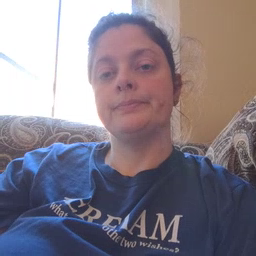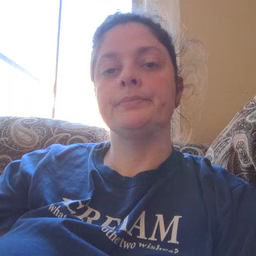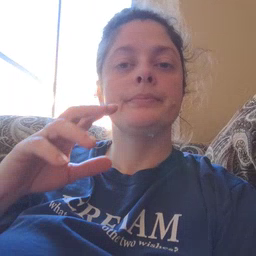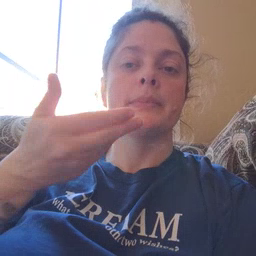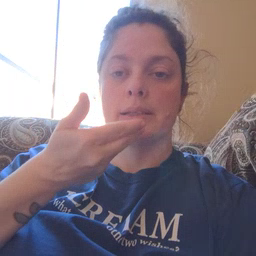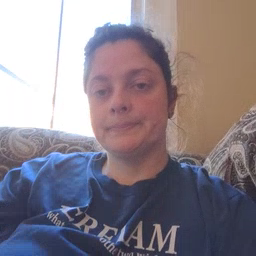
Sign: pizza